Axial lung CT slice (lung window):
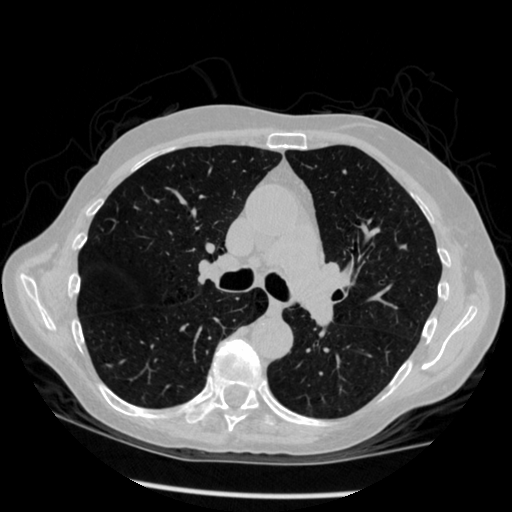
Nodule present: no